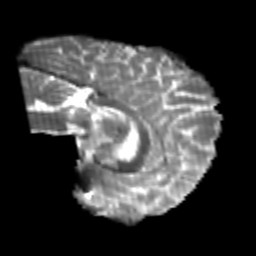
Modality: T2w
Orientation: sagittal
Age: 20
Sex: male
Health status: healthy
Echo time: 0.074 s